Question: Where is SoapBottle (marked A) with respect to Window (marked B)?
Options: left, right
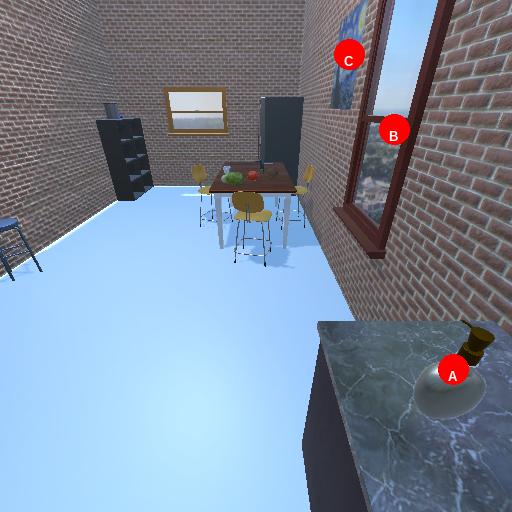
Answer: left